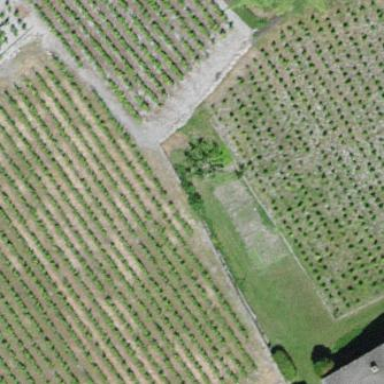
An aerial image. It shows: Vineyard with grape crops.